Question: I'm wondering what is the difference between Debug and Debug 1.0 within Visual Studio 2008.

Is Debug 1.0 something new? I don't remember to see it earlier.
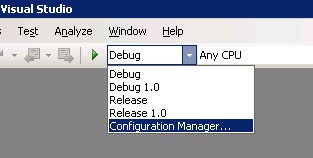
Answer: Your screenshot shows that "Debug 1.0 is a <URL>. Build configurations allow you to store different sets of project properties within a single solution.
By default, projects are created with a and configuration, but you may add additional configurations with custom settings yourself.
Build configurations can differ considerably, but unfortunately there is no easy way of comparing/diffing two configurations. It's probably easiest to open the project files in a text editor and check for the textual differences.